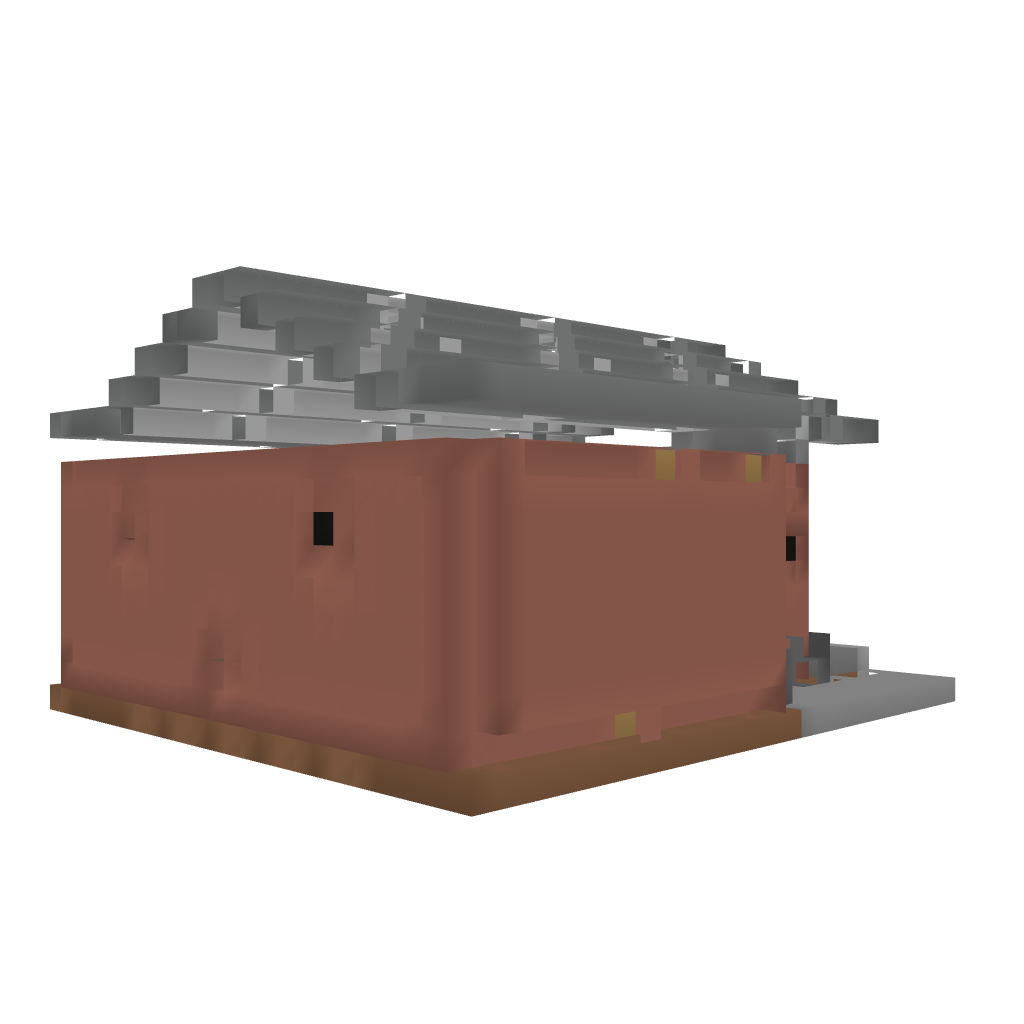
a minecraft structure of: Courthouse